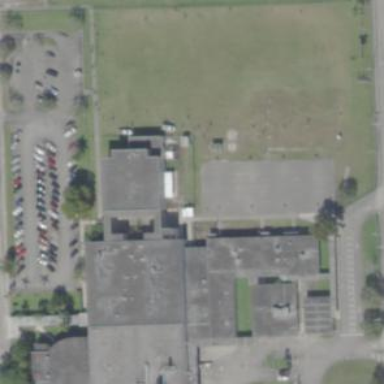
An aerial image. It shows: School.